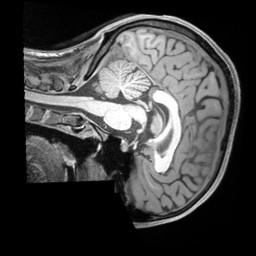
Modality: T1w
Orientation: sagittal
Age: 20
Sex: male
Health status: ill
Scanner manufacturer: siemens
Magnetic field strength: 3 T
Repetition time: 2.2 s
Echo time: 0.00218 s